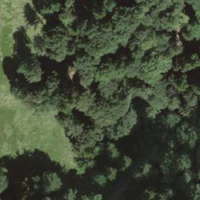
EUNIS habitat code: 44
Species observed at this site:
Allium ursinum